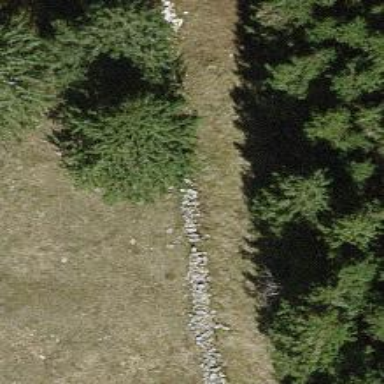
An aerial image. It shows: Bench for seating.